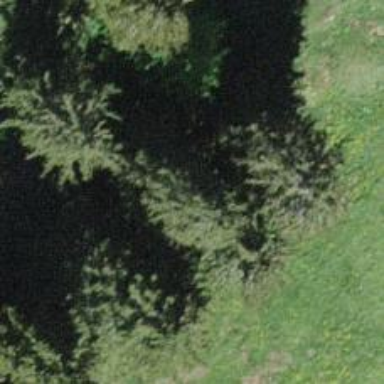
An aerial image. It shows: Needle-leaved tree in its natural environment.